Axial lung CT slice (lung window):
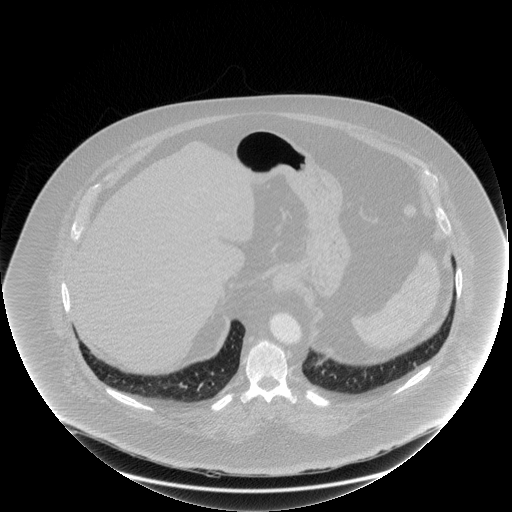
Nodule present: no